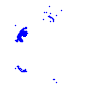
Particle: electron